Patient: sex M, age 74
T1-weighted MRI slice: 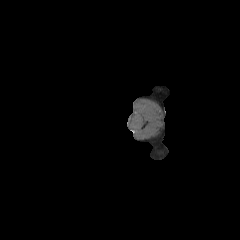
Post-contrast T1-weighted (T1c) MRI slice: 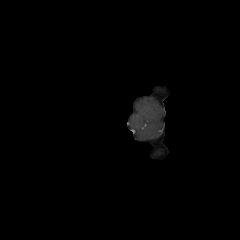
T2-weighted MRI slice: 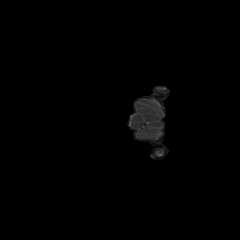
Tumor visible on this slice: no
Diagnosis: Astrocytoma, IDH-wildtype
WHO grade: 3